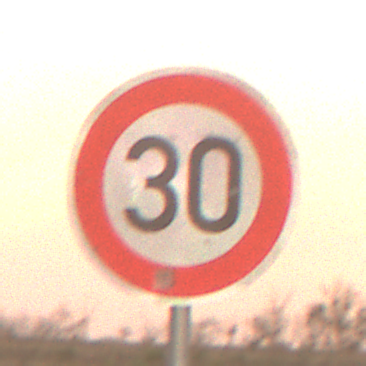
Verkehrszeichen: Geschwindigkeit30
Umgebung: Outdoor, Nature
Tageszeit: SunriseSunset
Wetter: PartlyCloudy
Licht: Natural
Jahreszeit: NotSpecified
Kontrast: LowContrast